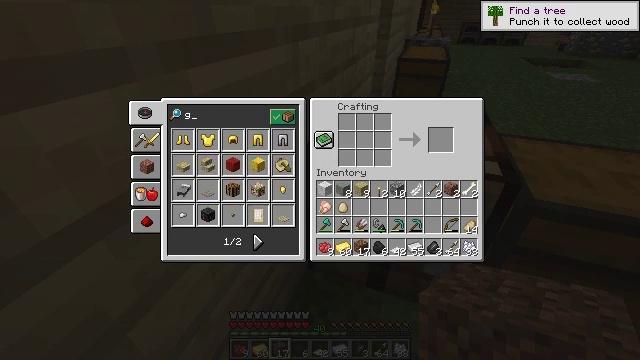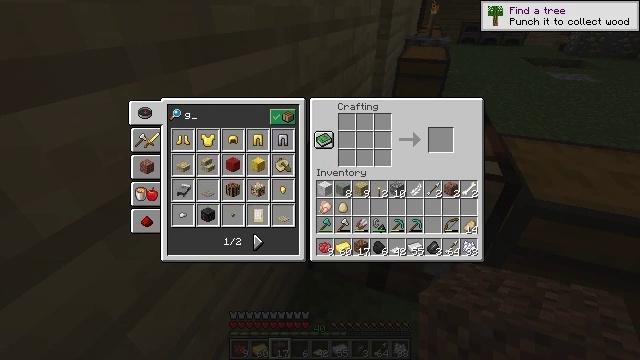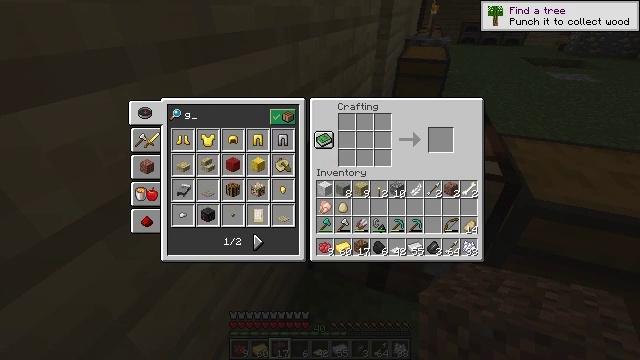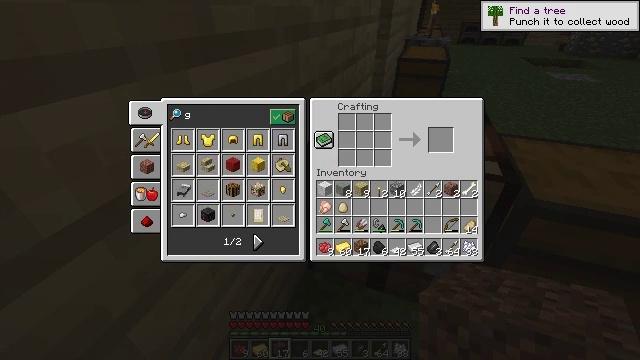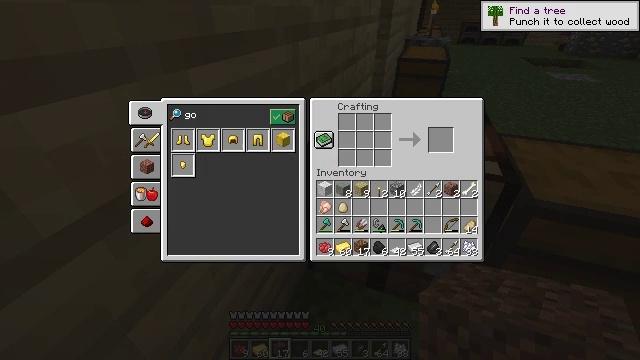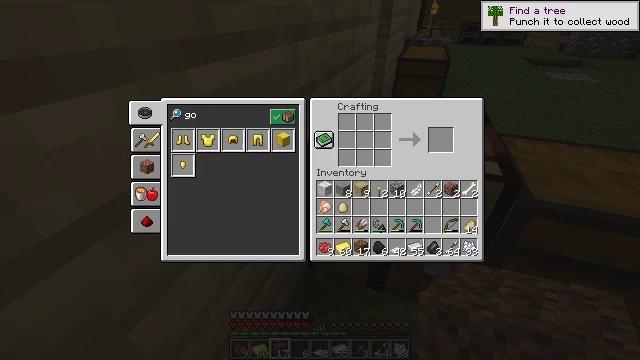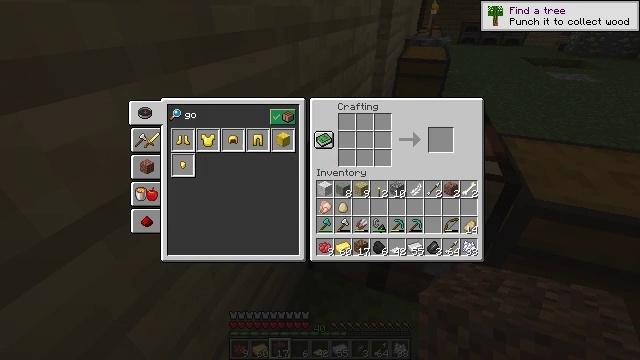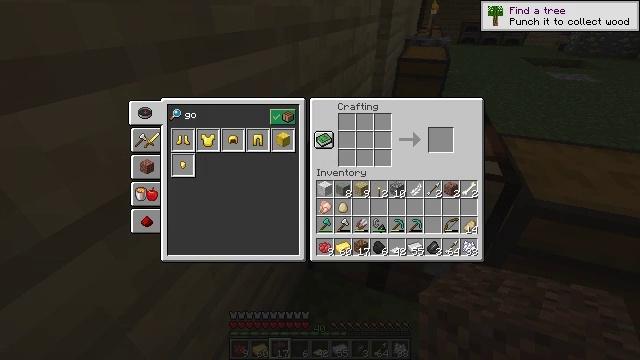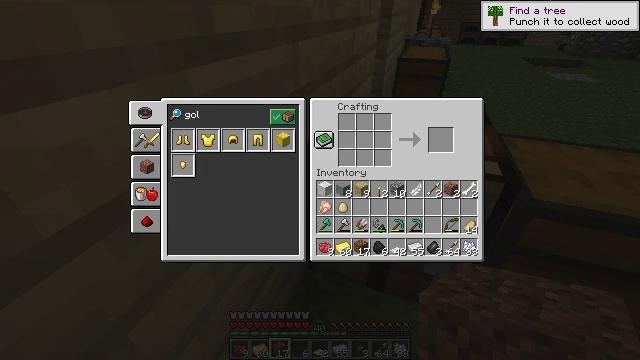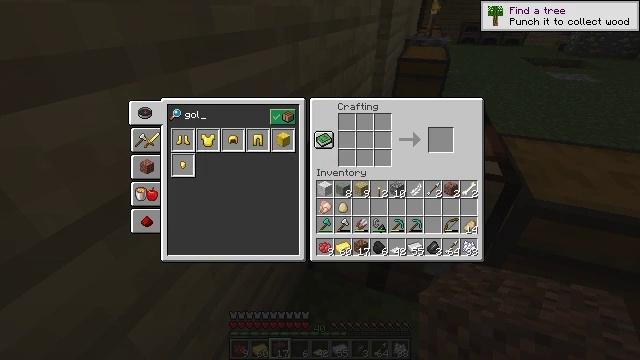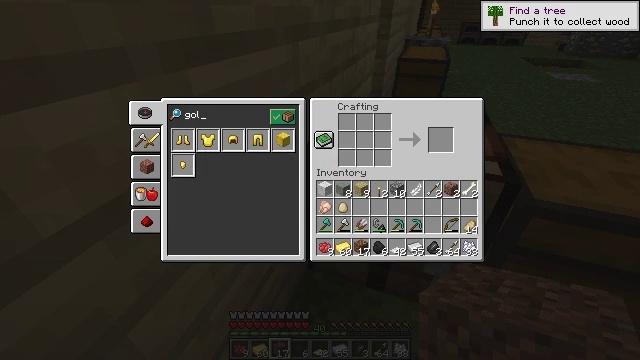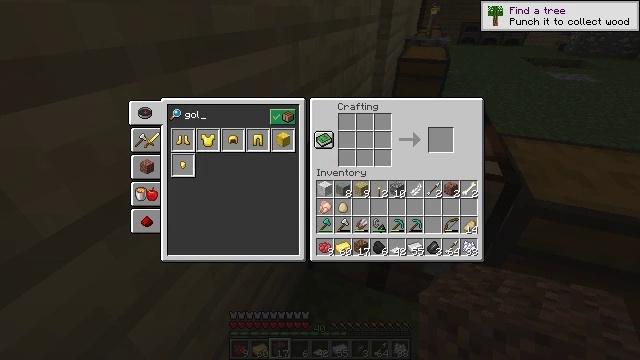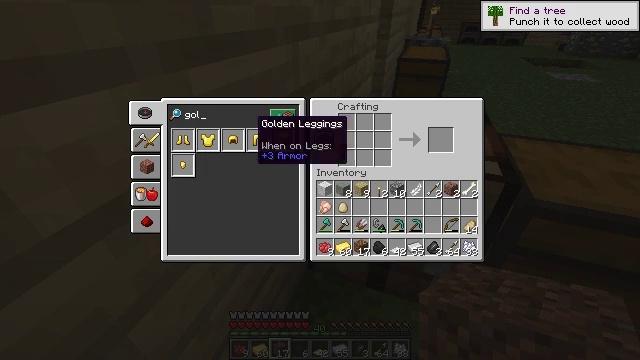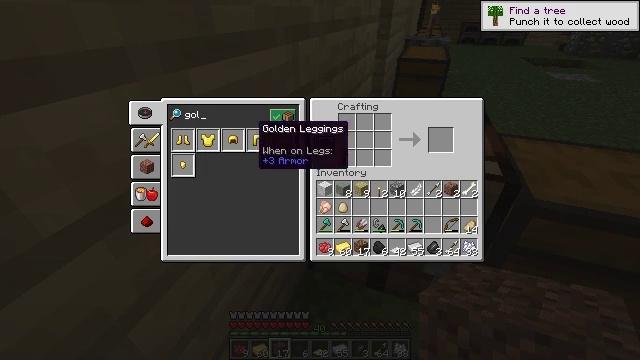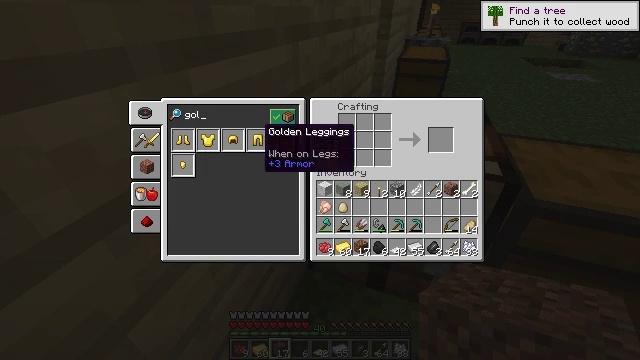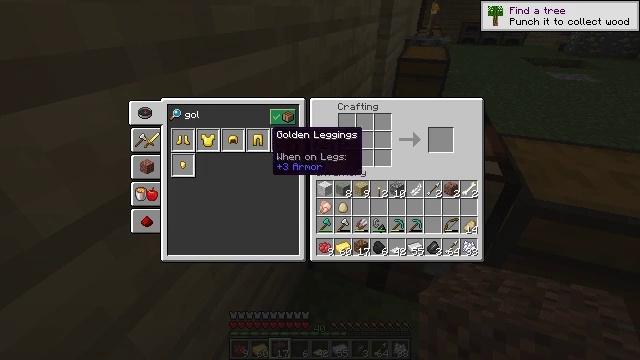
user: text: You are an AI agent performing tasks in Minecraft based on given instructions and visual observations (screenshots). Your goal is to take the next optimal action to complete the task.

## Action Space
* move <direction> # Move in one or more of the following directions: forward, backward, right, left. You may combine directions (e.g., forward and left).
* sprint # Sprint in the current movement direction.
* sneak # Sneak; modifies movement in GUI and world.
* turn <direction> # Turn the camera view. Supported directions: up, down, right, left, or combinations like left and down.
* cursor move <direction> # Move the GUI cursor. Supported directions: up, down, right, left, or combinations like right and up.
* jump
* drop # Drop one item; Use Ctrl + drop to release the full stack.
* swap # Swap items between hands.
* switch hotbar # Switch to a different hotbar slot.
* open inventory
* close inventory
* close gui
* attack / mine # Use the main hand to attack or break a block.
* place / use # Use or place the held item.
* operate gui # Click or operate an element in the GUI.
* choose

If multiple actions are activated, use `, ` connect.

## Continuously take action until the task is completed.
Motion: motion action
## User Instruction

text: Create a gold block using 9 gold ingots.
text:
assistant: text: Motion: no_op
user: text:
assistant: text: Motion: no_op
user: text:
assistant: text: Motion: no_op
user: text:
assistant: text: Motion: no_op
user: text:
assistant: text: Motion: no_op
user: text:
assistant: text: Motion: no_op
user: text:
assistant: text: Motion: no_op
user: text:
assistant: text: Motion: no_op
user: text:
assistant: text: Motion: no_op
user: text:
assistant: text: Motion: no_op
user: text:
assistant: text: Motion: no_op
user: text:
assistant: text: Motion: cursor move down
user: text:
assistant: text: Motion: no_op
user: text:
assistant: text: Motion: no_op
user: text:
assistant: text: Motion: cursor move right
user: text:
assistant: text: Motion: no_op
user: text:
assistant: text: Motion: no_op
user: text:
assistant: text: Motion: no_op
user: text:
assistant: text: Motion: no_op
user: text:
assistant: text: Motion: no_op
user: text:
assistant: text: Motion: cursor move right
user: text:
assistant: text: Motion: cursor move right
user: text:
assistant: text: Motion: no_op
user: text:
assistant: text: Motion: no_op
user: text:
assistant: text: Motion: operate gui
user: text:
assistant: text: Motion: operate gui
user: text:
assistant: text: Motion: no_op
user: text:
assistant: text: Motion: no_op
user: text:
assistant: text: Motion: no_op
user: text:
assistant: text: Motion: no_op